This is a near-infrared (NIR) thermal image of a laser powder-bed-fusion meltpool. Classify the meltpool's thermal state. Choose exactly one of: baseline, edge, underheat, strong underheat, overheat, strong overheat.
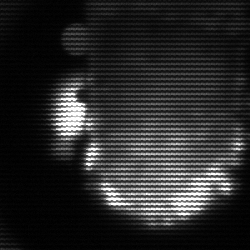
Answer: baseline